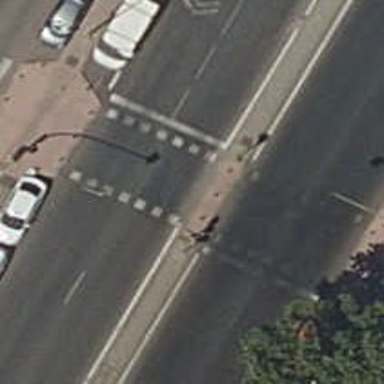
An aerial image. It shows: Traffic signals at road crossing.